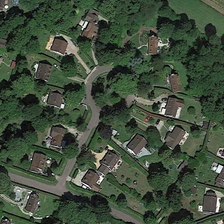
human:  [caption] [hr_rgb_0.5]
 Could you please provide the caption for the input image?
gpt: many buildings and green trees are in a medium residential area .

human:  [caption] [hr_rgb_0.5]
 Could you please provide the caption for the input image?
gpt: many buildings and green trees are in a medium residential area .

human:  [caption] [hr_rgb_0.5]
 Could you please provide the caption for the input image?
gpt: many buildings and green trees are in a medium residential area .

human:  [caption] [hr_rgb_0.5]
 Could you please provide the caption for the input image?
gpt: many buildings and green trees are in a medium residential area .

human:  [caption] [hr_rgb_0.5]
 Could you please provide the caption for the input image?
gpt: many buildings and green trees are in a medium residential area .